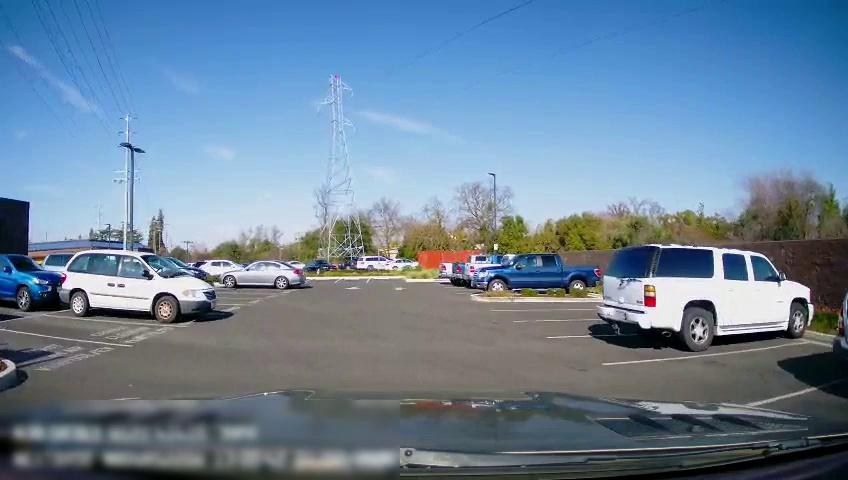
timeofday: Day
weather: Sunny
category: Drivable Space
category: Vehicles | Truck
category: Vehicles | Truck
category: Vehicles | SUV
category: Vehicles | Car
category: Vehicles | Truck
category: Vehicles | Truck
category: Vehicles | SUV
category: Vehicles | SUV
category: Vehicles | Car
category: Vehicles | Car
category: Vehicles | SUV
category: Vehicles | Car
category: Vehicles | Car
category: Vehicles | Car
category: Vehicles | SUV
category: Vehicles | Car
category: Vehicles | SUV
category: Vehicles | Car